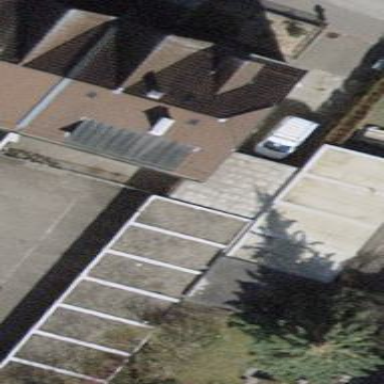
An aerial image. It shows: Image showing building with apartments.